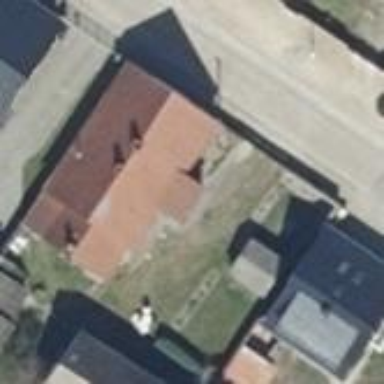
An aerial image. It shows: Building with gabled roof oriented along the structure and colored red.